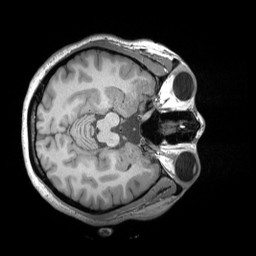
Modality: T1w
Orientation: axial
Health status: healthy